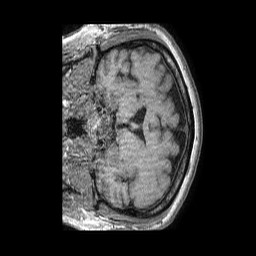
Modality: T1w
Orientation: coronal
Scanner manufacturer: philips
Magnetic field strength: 1.5 T
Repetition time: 0.007791 s
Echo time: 0.003563 s